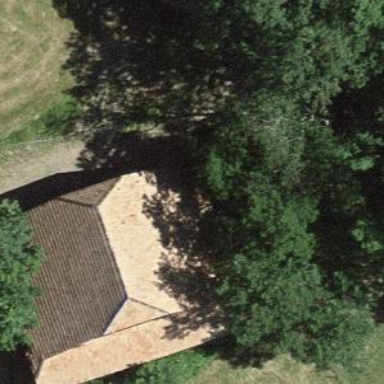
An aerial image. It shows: Rural barn.